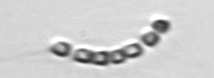
Label: Chaetoceros